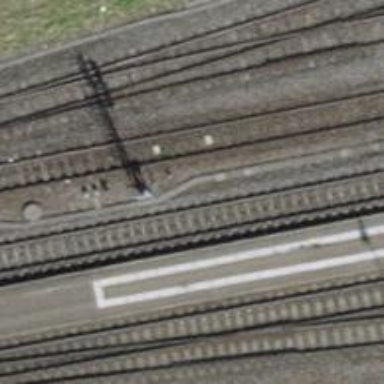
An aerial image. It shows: Railway signal.